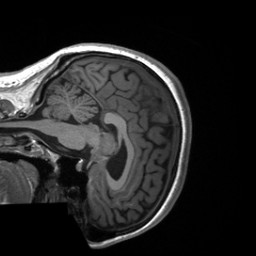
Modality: T1w
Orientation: sagittal
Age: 25
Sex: female
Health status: healthy
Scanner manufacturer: siemens
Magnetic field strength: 3 T
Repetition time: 2 s
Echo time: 0.00232 s